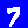
Digit: 7